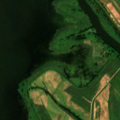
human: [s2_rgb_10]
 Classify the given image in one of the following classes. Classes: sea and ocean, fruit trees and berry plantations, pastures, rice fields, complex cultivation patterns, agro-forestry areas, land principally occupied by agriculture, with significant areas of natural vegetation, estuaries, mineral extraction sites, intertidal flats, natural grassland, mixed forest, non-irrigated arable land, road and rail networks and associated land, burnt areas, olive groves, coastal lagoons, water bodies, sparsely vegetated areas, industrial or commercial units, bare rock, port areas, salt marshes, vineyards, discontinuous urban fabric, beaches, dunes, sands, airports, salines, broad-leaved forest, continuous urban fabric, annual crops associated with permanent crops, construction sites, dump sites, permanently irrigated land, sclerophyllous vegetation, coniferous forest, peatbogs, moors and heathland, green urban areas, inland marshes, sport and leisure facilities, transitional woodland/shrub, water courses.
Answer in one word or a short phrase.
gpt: pastures, inland marshes, water courses, water bodies